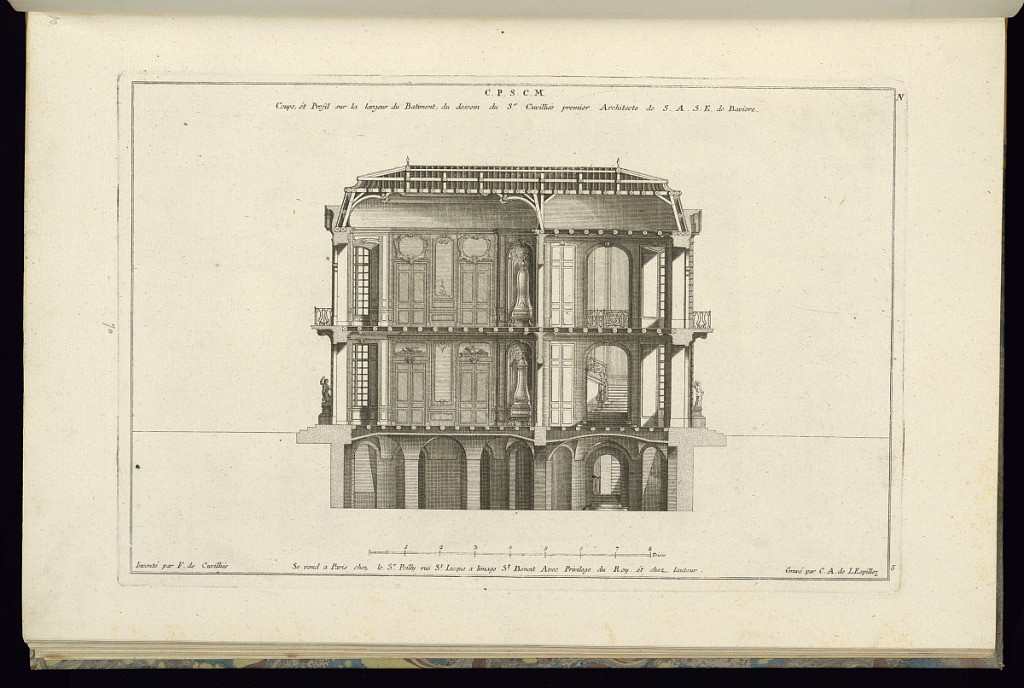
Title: Coupe, ét Profil sur la largeur du Batiment
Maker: François de Cuvilliés the Elder, Belgian, 1695 - 1768
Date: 1745
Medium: Etching and engraving on off-white laid paper
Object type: Print
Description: Cross-section and profile of a country house, showing the interiors of the basement, ground floor, and first floor. The plate is signed and numbered.